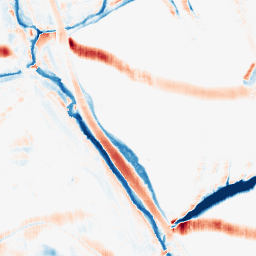
Category: morphological
Decomposition family: morphological_rect
Decomposition parameters: operation: average
width: 10
height: 20
Upsampling method: bicubic_16x
Upsampling parameters: scale: 16
Upsampling scale: 16